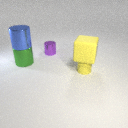
large blue metal cylinder above large green metal cylinder